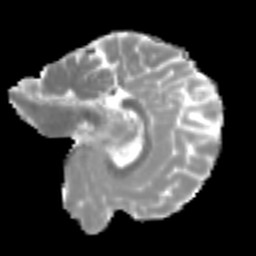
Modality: MD
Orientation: sagittal
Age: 24
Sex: male
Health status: healthy
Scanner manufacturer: siemens
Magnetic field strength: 3 T
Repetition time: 3.6 s
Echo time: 0.092 s